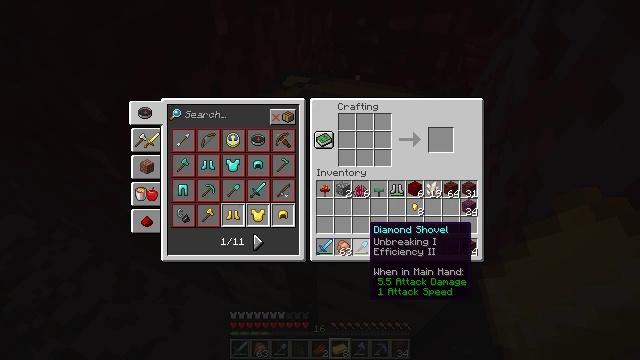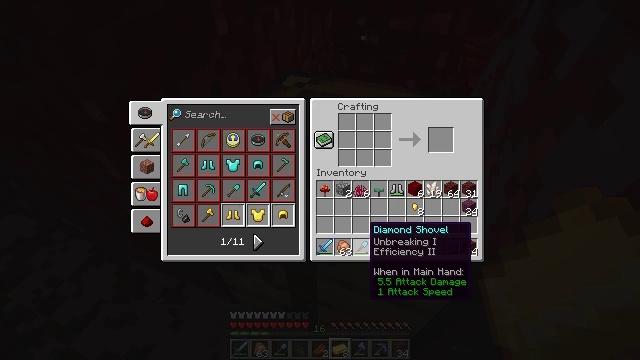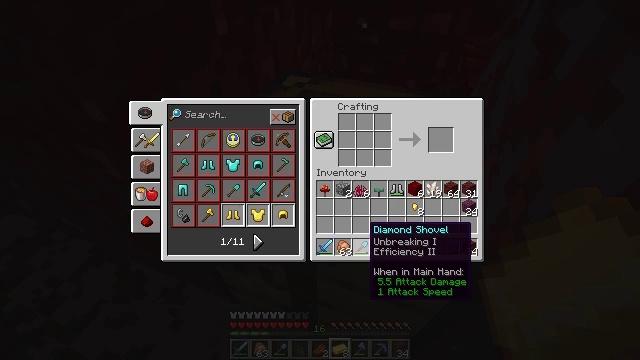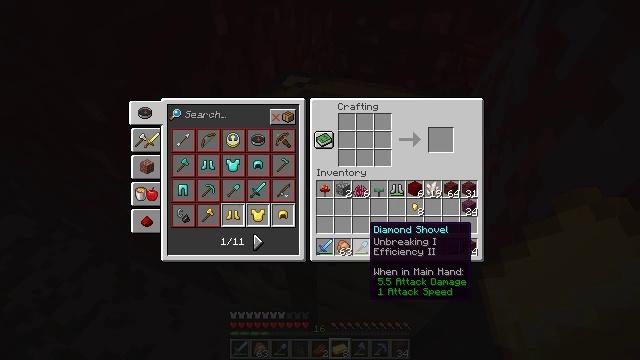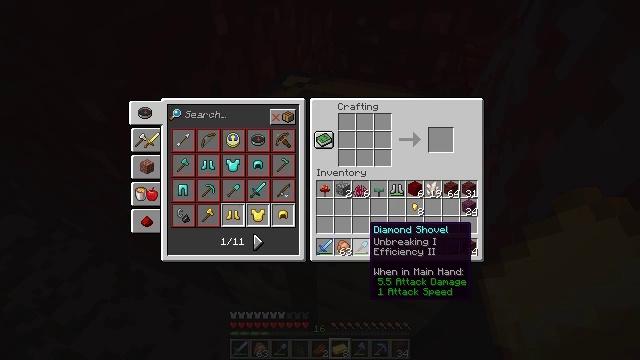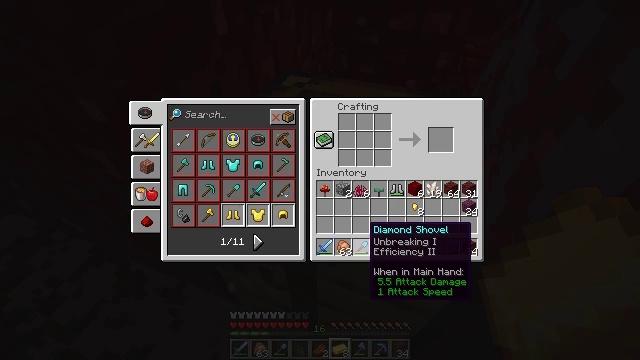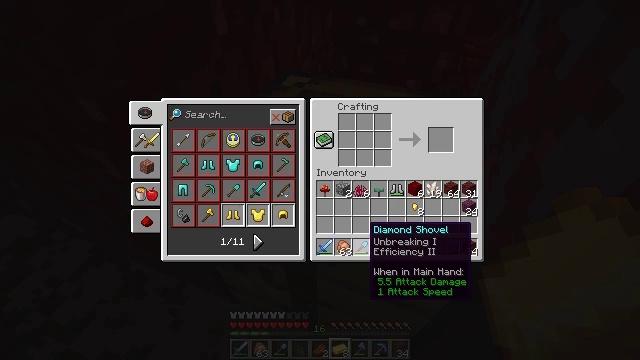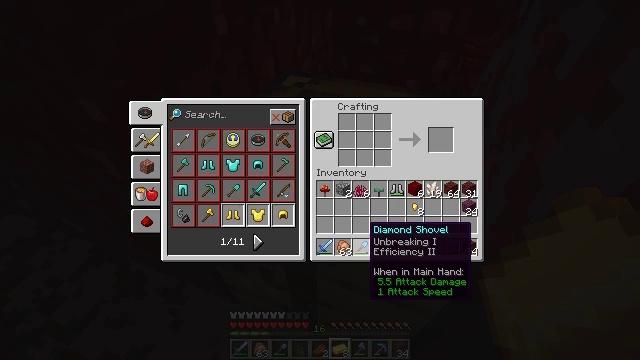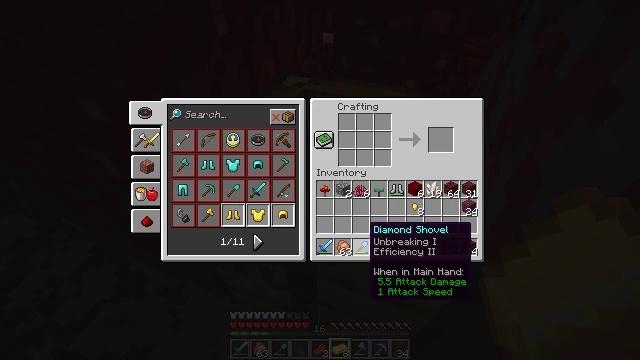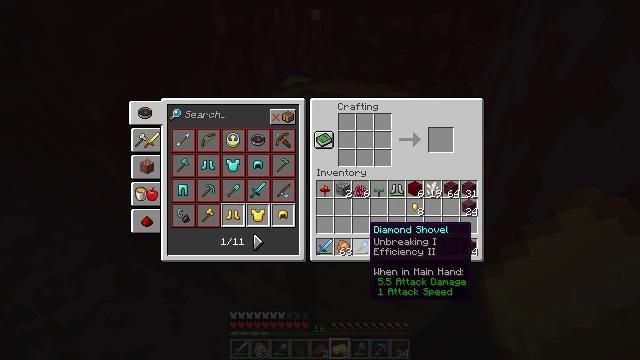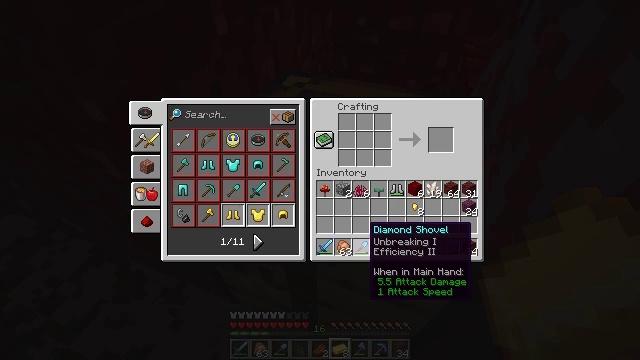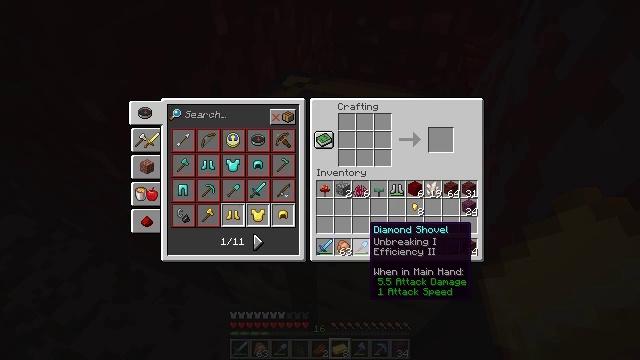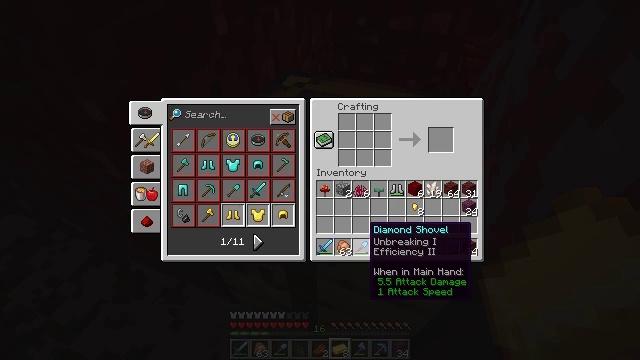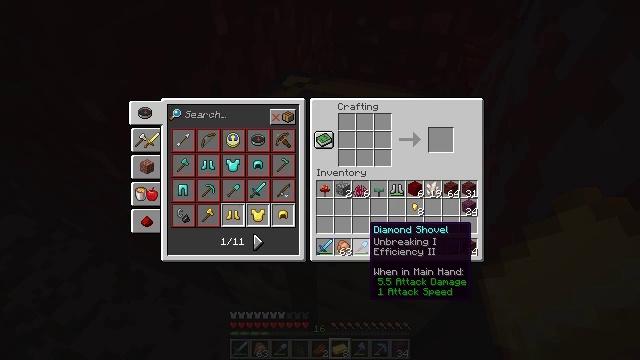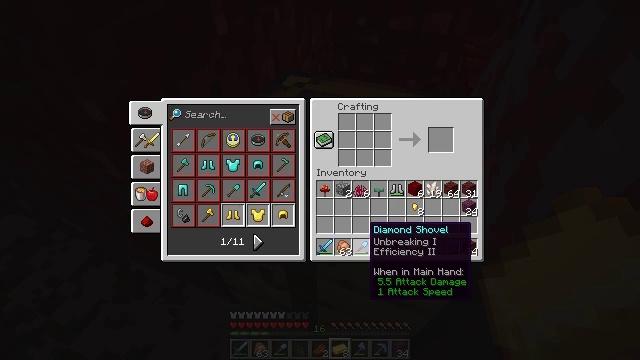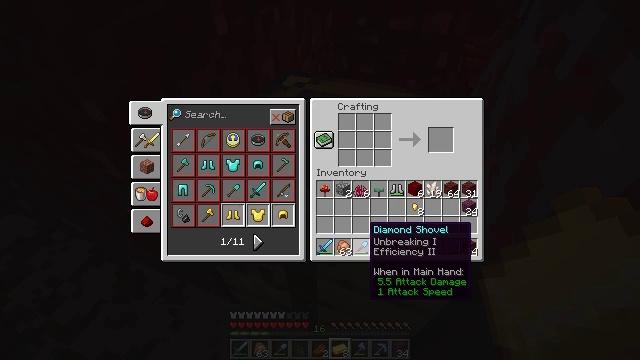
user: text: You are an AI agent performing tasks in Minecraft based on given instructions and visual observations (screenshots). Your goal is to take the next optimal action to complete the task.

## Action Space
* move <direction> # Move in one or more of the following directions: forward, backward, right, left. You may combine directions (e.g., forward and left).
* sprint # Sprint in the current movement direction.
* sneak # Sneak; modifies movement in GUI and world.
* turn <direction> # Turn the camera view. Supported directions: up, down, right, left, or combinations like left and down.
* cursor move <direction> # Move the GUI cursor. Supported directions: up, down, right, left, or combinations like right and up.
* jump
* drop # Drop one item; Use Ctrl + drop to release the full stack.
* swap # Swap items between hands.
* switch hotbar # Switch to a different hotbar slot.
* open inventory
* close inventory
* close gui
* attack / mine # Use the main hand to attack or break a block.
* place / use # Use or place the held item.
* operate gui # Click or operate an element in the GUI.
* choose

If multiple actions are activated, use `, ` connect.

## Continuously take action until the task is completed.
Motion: motion action
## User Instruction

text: Attack the nether wart block to break it.
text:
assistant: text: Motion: no_op
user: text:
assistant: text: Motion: no_op
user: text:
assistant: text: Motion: no_op
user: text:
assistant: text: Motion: no_op
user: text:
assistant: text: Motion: no_op
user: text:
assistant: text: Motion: no_op
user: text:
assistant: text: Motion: no_op
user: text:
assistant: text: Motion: no_op
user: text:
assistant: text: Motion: no_op
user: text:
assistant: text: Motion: no_op
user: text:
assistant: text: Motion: no_op
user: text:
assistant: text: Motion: no_op
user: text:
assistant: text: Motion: no_op
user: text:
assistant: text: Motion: no_op
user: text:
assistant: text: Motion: no_op
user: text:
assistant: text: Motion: no_op
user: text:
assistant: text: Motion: no_op
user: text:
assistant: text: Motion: no_op
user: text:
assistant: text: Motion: no_op
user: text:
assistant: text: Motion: no_op
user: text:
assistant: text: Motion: no_op
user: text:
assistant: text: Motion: no_op
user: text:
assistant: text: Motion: no_op
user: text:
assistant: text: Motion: no_op
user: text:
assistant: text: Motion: no_op
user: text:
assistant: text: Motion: no_op
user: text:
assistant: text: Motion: no_op
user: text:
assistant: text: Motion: no_op
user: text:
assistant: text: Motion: no_op
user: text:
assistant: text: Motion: no_op